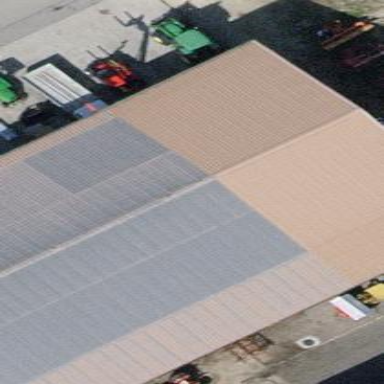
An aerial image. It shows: Warehouse building.